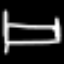
Label: bed